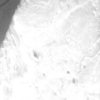
Label: not_dusty